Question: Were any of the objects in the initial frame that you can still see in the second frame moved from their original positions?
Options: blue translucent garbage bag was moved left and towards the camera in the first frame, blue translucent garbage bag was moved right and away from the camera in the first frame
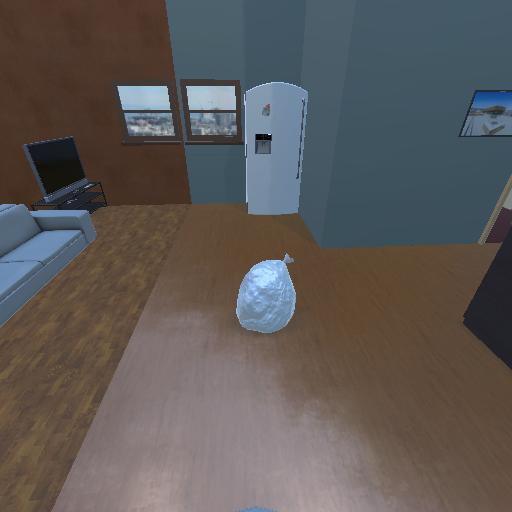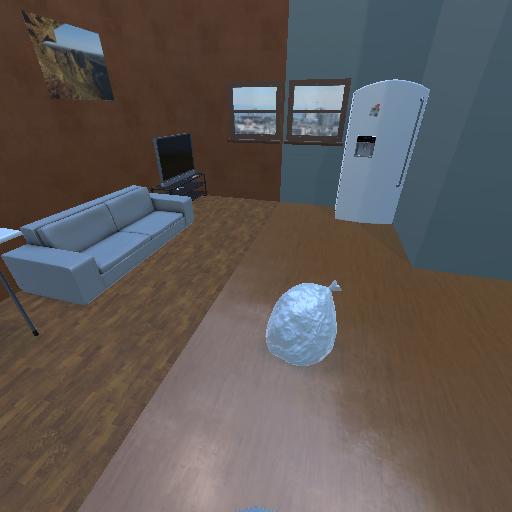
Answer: blue translucent garbage bag was moved left and towards the camera in the first frame